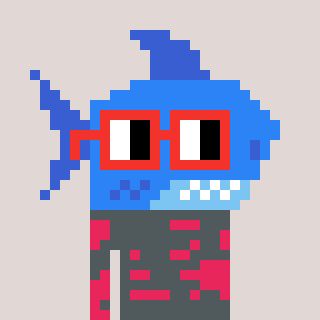
a pixel art character with square red glasses, a shark-shaped head and a redpinkish-colored body on a warm background